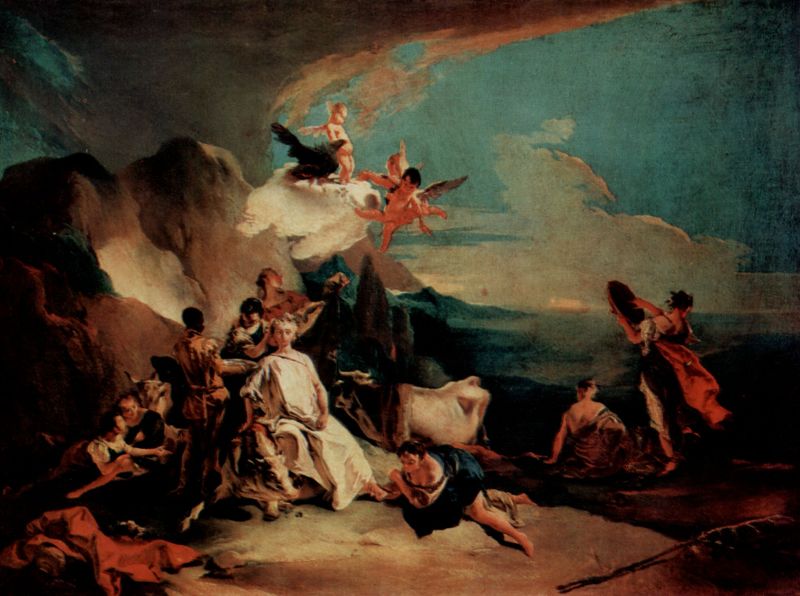
Titel: Der Raub der Europa
Künstler: Giovanni Battista Tiepolo
Standort: Venezia
Institution: Galleria dell'Accademia
Schlagwörter: adler, berg, blau, dunkel, felsen, feuer, flügel, gemälde, gott, gruppe, himmel, mann, meer, nackt, schatten, umhang, vogel, wasser, weiß, wolken, baden, fluss, frauen, landschaft, menschen, ocker, see, sitzen, ufer, bewegung, braun, frau, grau, hell, kleid, kleider, licht, männer, nacht, orange, rücken, schwarz, szene, türkis, dame, rot, tier, tuch, wolke, beige, fächer, leute, tanz, alt, hemd, bibel, diener, falten, gesicht, historie, schale, schüssel, stehen, stein, öl, ast, horizont, hügel, natur, vieh, wind, gewässer, rauch, sonne, boden, insel, dunkelheit, gewand, mantel, sessel, stoff, tücher, gewänder, kind, blatt, musik, theater, höhle, renaissance, rokoko, boot, fliegen, kahn, kinder, stock, engel, putte, putto, bewegt, füße, küste, schiff, strand, liegen, alte dame, berge, fels, gebirge, gipfel, klippen, kuh, rind, herbst, winter, baby, figuren, ölgemälde, flattern, querformat, sturm, unwetter, historienbild, thron, lciht, spiegeln, ankleiden, faltenwurf, warten, liegend, bucht, flucht, bad, antike, vulkan, zweig, schweben, schwert, knien, fliegend, offenbarung, herrscher, mythologie, personifikation, tizian, göttin, gesciht, gestalten, kontraste, toilette, rau, palmzweig, jüngling, jesus, christlich, götter, mystisch, mythos, nymphen, historienmalerei, grotte, schwingen, sieben, historiengemälde, venus, heiliger, umhänge, watteau, herrscherin, königin, heilige, chiaroscuro, hörner, heilig, putten, frisieren, kämmen, ochse, stier, putti, mystik, klieder, ausbruch, legende, erwartung, unschuld, umhand, asser, unschärfe, mannf, palmblatt, heiliger geist, münner, sieb, boucher, fragonard, gespielinnen, thronend, inkaranat, engelsflügel, chiaroscura, umgeben, flügell, helldunkelkontrast, gewant, krünung, blauw, ewandt, mantelg, abgewant, aesar, freier himmel, piutten, sitzenc, srauen, umhäge, vogel adler, 1750, himmel felsen  gewand engem krönung